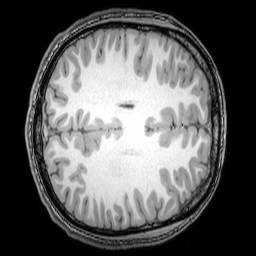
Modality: T1w
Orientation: axial
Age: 22
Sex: male
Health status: healthy
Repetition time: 0.081 s
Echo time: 0.037 s